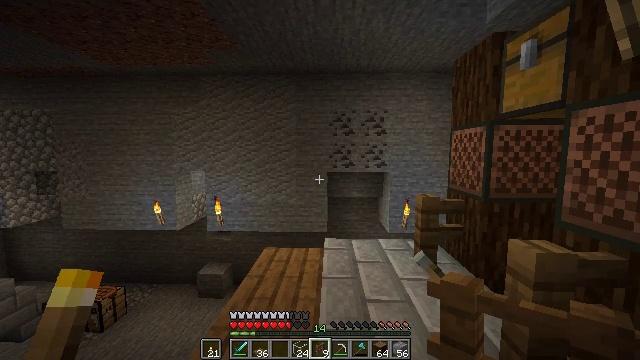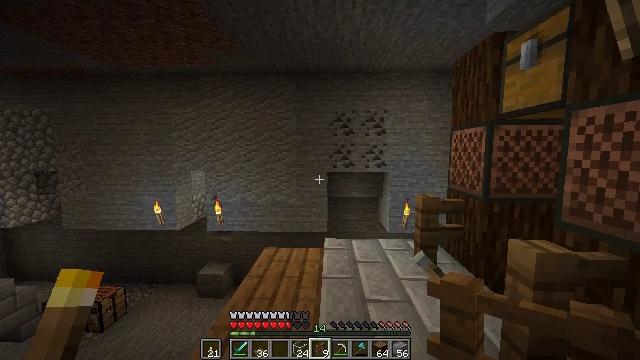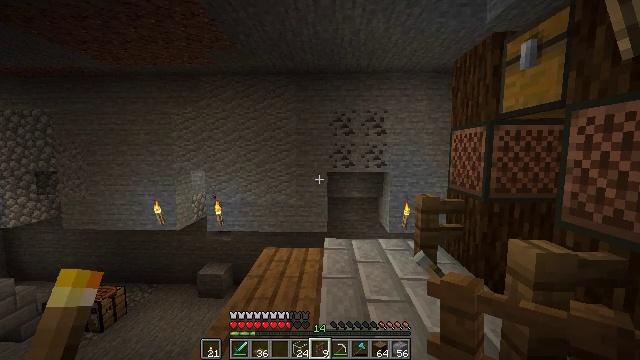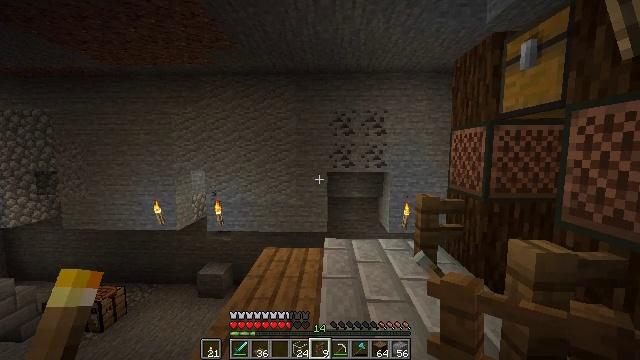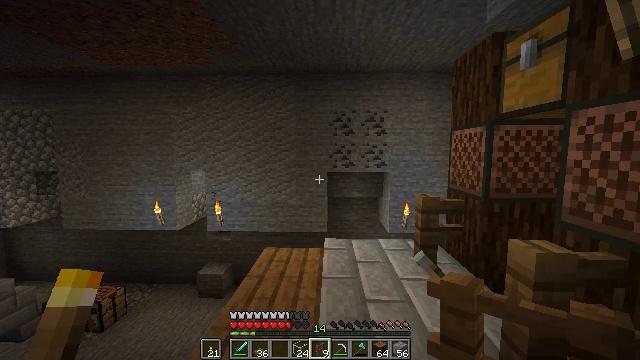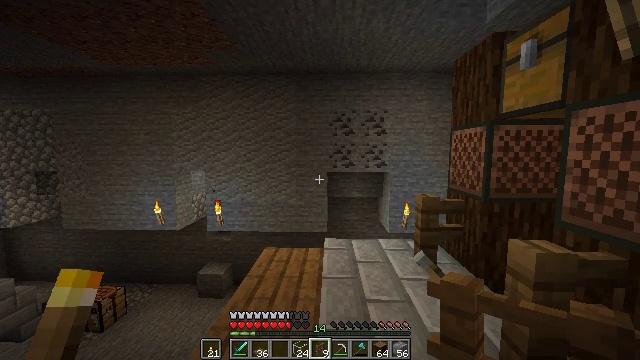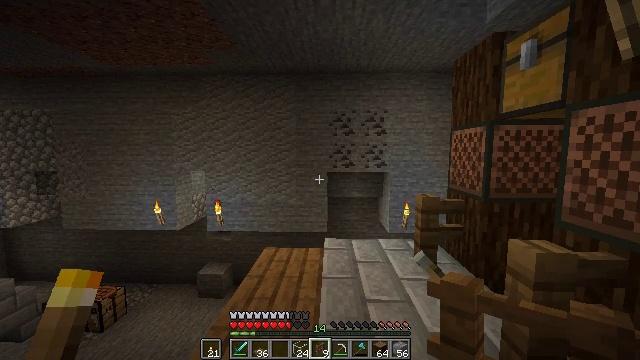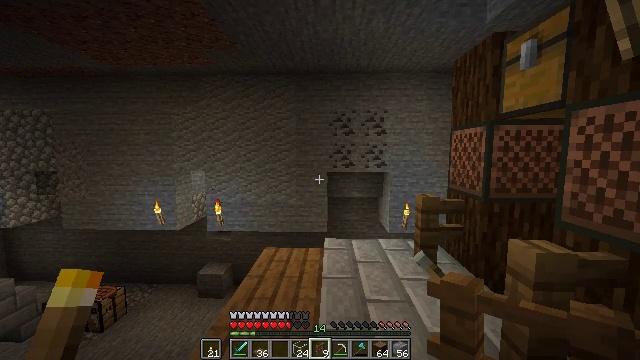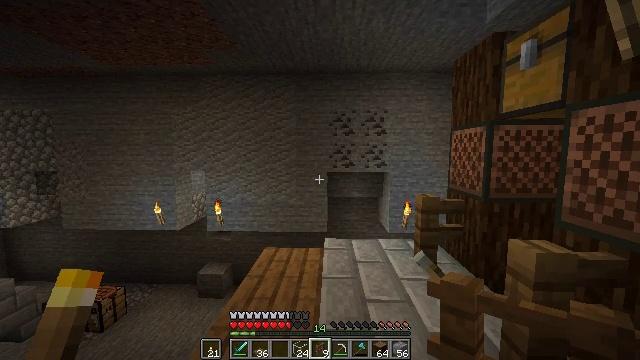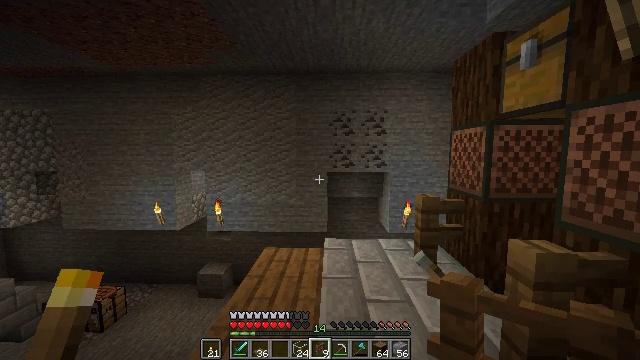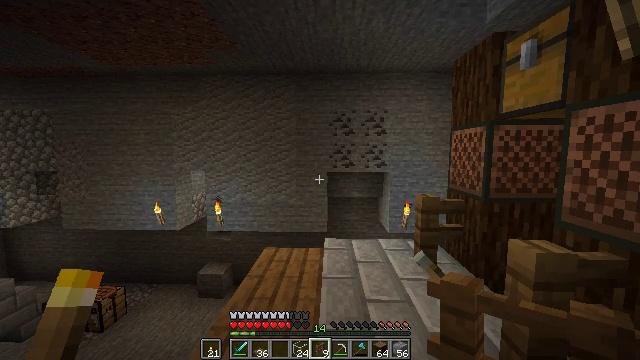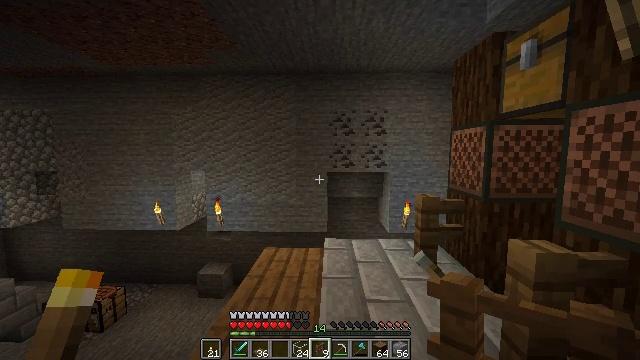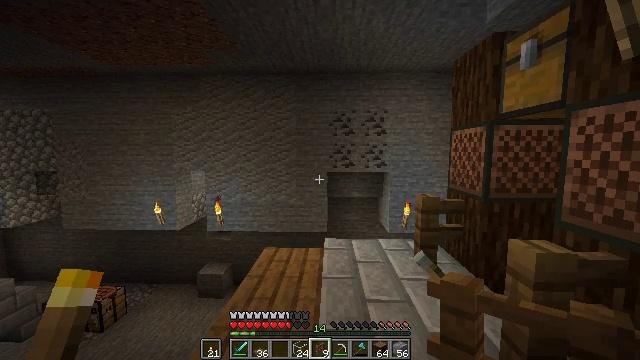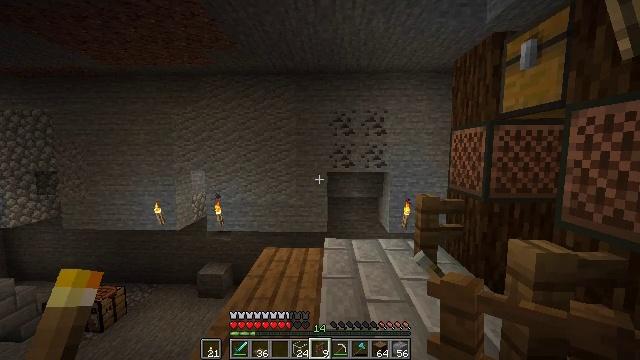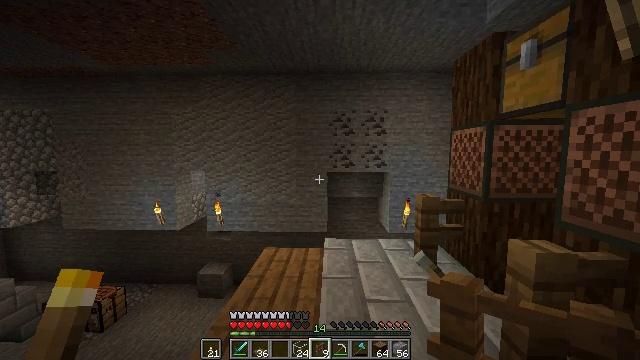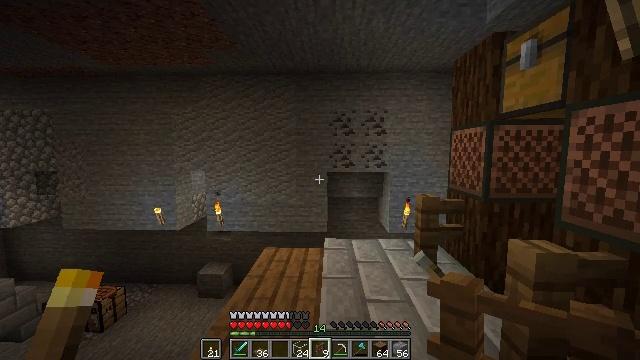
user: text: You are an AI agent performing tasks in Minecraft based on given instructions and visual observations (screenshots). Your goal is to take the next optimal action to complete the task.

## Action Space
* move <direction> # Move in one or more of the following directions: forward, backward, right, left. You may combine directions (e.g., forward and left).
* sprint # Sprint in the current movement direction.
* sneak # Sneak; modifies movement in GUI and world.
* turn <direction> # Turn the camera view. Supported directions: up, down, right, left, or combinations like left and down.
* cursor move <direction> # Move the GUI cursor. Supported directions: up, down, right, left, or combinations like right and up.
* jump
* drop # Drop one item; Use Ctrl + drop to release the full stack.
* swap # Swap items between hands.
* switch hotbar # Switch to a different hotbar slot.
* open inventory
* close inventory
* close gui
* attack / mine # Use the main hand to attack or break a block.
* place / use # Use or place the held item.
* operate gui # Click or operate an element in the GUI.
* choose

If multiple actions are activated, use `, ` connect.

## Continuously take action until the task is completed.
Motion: motion action
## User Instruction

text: Make spruce stairs in the crafting table.
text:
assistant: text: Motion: no_op
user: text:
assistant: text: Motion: no_op
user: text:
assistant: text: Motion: no_op
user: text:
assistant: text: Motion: no_op
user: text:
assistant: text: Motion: no_op
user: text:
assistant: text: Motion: no_op
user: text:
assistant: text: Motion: no_op
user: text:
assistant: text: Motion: no_op
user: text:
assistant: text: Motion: no_op
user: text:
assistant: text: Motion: no_op
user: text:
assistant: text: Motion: no_op
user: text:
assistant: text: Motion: no_op
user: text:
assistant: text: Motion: no_op
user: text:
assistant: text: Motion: no_op
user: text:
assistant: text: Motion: no_op
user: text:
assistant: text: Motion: no_op
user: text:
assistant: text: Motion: no_op
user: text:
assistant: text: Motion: no_op
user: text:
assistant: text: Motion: no_op
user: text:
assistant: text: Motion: no_op
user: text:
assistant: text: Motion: no_op
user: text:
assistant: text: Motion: no_op
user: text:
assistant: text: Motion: no_op
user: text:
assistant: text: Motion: no_op
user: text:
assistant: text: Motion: no_op
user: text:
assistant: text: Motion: no_op
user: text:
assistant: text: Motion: no_op
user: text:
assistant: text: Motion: no_op
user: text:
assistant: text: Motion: no_op
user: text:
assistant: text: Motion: no_op